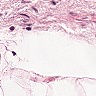
Metastatic tissue present: no